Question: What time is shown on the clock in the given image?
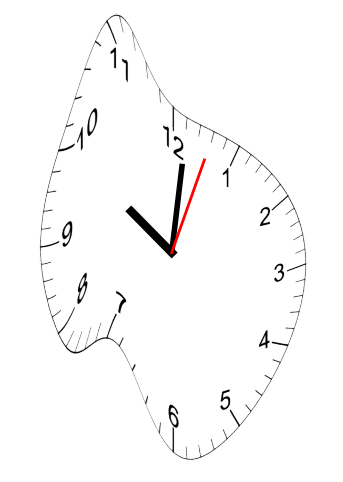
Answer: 10:01:03